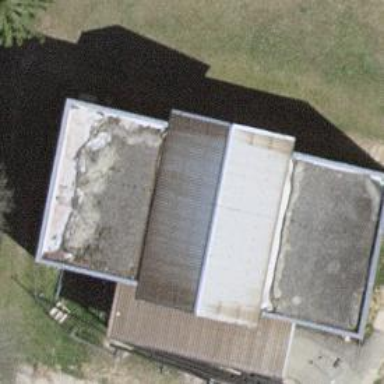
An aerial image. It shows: School building.